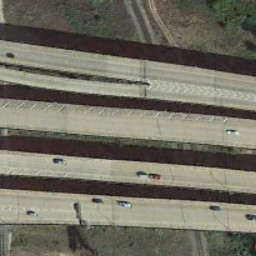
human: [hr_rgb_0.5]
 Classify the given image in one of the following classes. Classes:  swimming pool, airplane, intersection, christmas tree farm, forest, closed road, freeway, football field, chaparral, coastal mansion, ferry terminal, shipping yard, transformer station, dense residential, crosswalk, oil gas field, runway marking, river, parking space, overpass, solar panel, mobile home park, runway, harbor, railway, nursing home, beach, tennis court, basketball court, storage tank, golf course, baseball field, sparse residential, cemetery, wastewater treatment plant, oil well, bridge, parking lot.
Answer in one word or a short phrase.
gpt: overpass